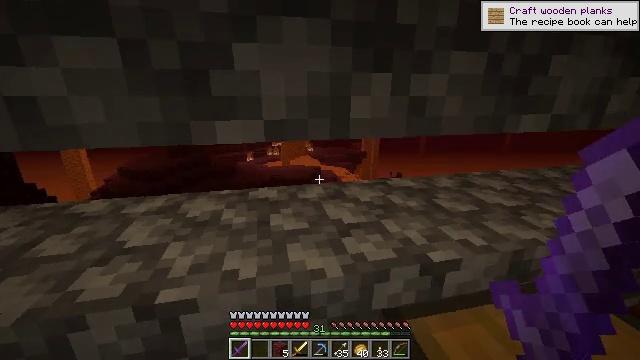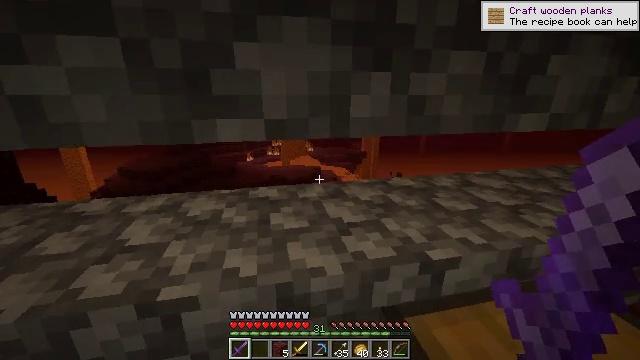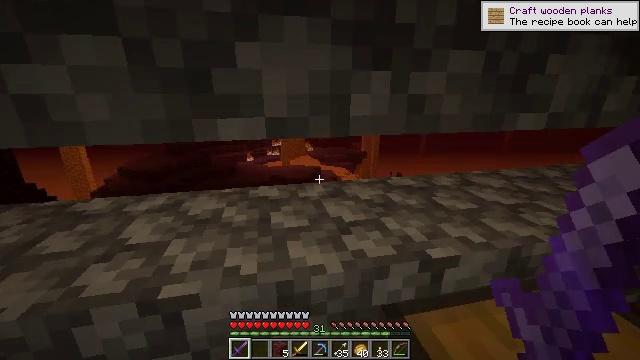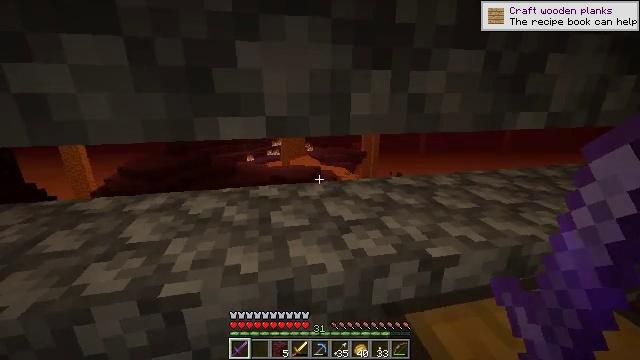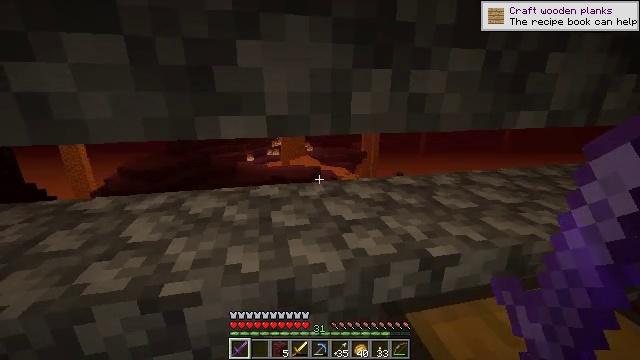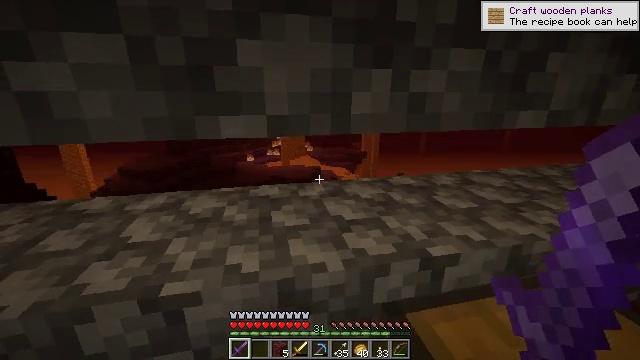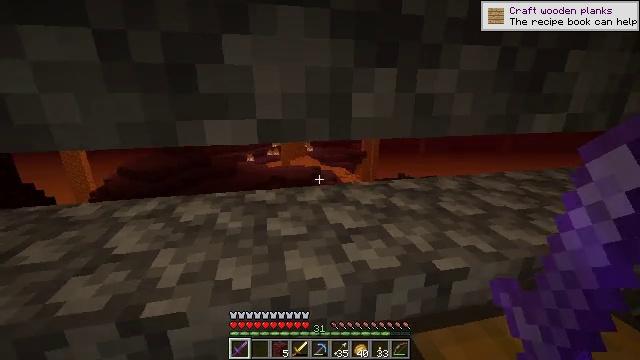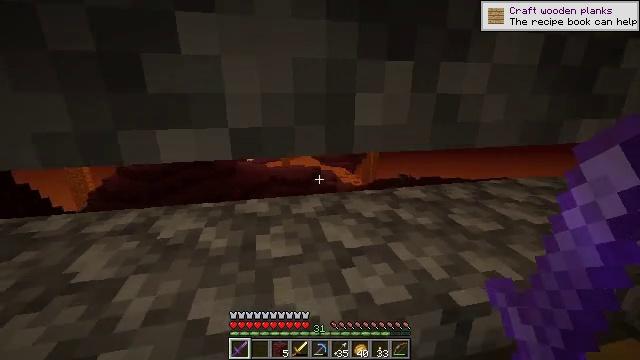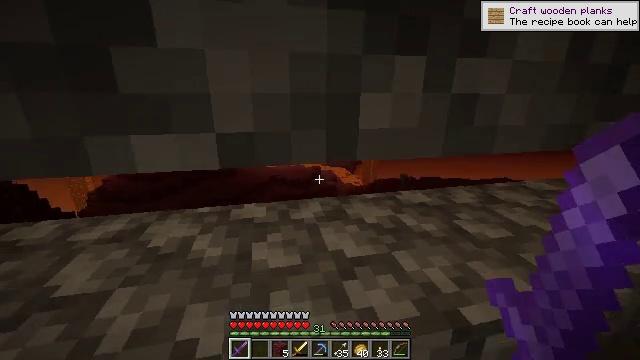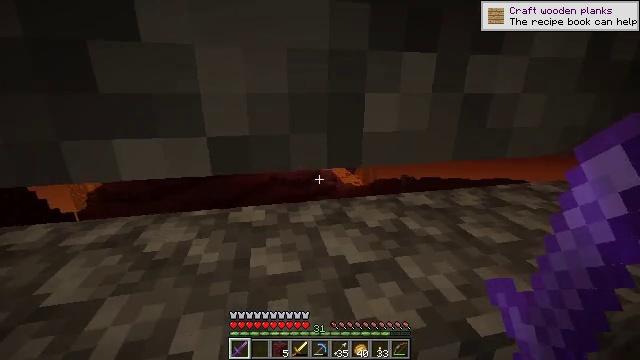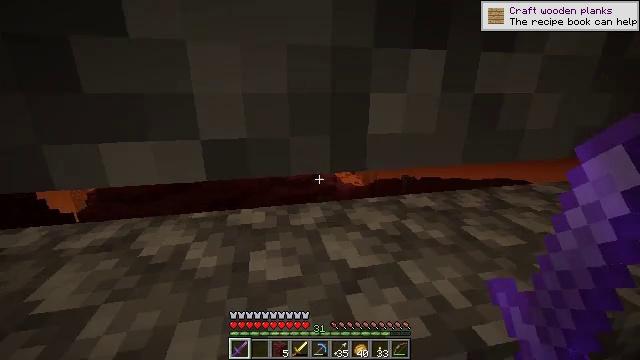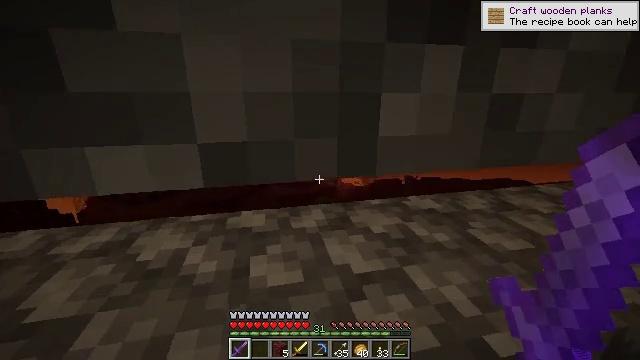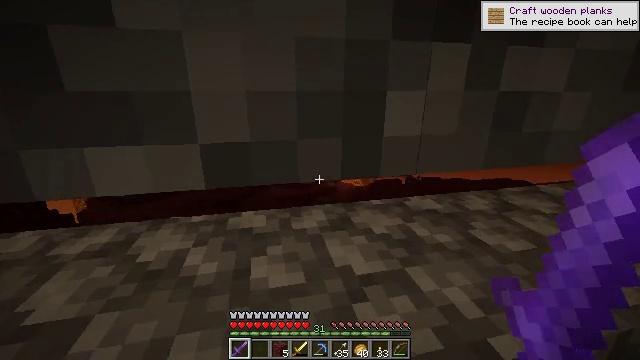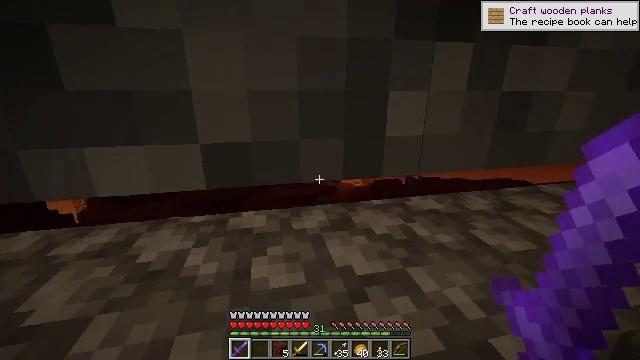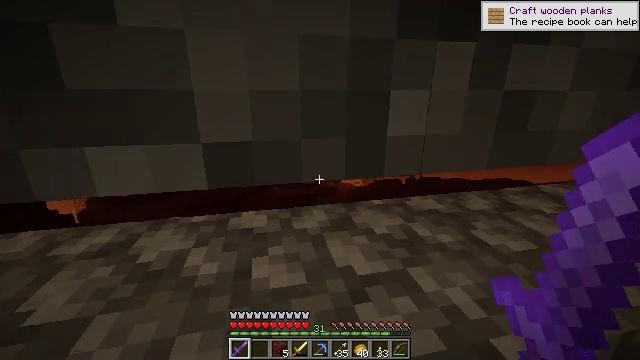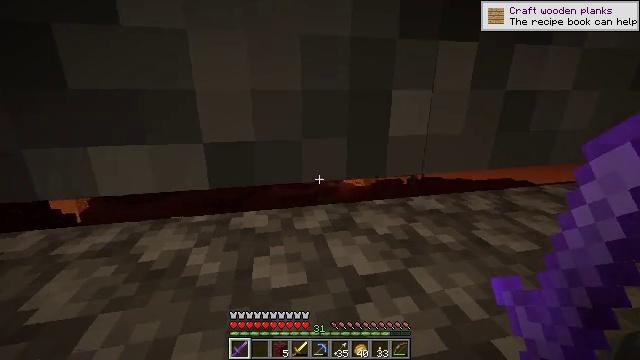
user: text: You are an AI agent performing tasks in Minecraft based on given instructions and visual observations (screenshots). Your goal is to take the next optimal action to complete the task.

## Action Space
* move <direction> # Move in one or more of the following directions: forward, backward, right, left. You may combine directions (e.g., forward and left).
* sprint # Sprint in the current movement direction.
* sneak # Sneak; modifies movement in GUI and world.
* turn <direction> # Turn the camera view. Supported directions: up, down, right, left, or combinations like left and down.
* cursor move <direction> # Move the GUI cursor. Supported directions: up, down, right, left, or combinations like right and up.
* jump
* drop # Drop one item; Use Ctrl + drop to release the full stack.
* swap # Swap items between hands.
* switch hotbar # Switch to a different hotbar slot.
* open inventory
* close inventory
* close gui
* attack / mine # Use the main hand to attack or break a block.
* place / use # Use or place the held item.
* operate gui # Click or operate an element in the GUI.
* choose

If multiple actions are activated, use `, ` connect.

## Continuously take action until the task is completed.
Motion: motion action
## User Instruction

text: Break the cobblestone slab to recycle it.
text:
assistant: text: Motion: no_op
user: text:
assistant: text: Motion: no_op
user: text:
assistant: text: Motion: no_op
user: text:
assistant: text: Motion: no_op
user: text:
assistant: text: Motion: no_op
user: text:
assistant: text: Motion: move forward
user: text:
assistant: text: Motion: move forward
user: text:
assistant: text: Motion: no_op
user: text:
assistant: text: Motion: no_op
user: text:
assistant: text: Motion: no_op
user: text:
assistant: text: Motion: no_op
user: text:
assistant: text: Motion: no_op
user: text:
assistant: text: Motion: no_op
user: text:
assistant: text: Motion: no_op
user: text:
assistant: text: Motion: no_op
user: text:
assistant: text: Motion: turn left and down
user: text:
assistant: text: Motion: turn left and down
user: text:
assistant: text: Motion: turn left and down
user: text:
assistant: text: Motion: no_op
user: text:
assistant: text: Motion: move back
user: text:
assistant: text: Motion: move back
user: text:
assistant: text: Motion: move back
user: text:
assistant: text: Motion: no_op
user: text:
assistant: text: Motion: no_op
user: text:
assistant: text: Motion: no_op
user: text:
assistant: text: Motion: no_op
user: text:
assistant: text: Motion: no_op
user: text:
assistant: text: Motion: no_op
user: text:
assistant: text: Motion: no_op
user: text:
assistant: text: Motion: no_op